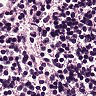
Metastatic tissue present: no